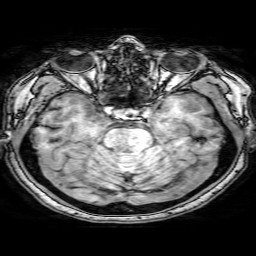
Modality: T1w
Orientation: coronal
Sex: female
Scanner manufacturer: philips
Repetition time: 0.008193 s
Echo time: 0.00376 s